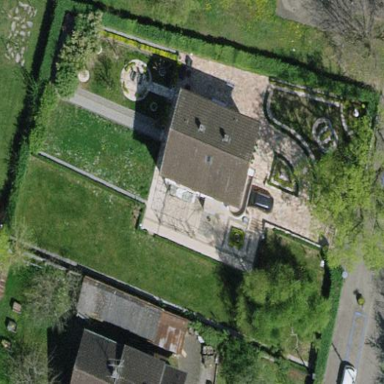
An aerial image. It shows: Garden enclosed by fence.